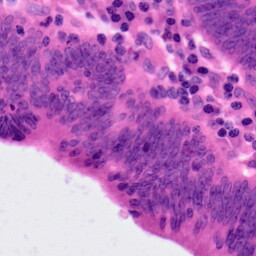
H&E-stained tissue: Colon